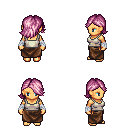
a pixel art fantasy rpg character, female body template, human, tanned skin, white pirate shirt, robe skirt, pink swoop hairstyle, white cloth bandages, four views (front, back, left, right), 2x2 character sprite sheet, small pixel art, hard edges, no anti-aliasing